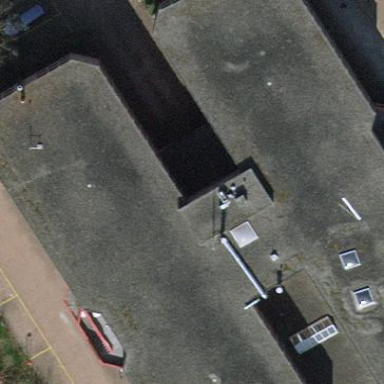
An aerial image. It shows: Commercial building.